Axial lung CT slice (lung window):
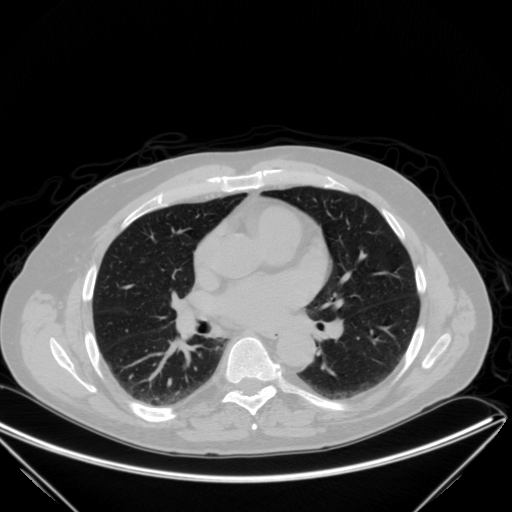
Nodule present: no